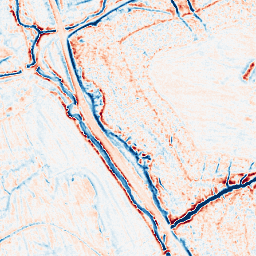
Category: edge_preserving
Decomposition family: anisotropic_diffusion
Decomposition parameters: iterations: 10
kappa: 100
gamma: 0.2
Upsampling method: linear_exact
Upsampling parameters: scale: 8
Upsampling scale: 8